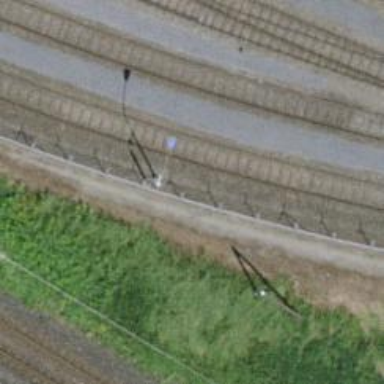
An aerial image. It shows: Single-track railway spur.